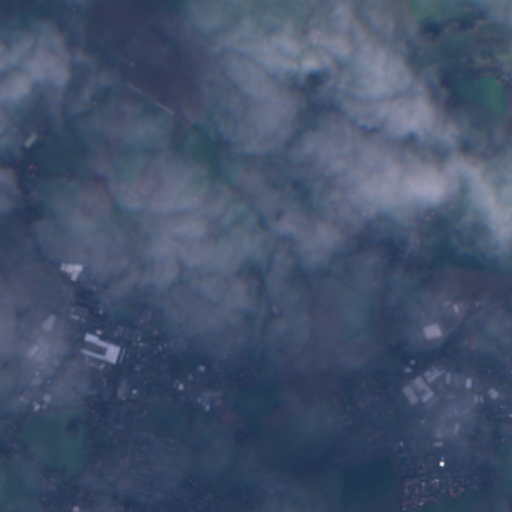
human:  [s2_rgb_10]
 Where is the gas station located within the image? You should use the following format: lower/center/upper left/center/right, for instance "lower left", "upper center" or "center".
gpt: The gas station is located in the lower left of the image.
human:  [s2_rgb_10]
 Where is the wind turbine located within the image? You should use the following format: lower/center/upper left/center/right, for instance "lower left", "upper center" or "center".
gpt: The wind turbine is located in the upper left of the image.
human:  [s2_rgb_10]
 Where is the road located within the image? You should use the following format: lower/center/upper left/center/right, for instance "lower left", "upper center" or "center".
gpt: There is no road in the image.